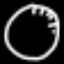
Label: clock